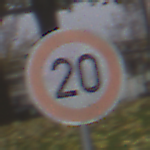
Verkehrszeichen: Geschwindigkeit20
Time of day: MorningAfternoon
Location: Outdoor (Nature)
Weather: Overcast
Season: Autumn
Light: Natural